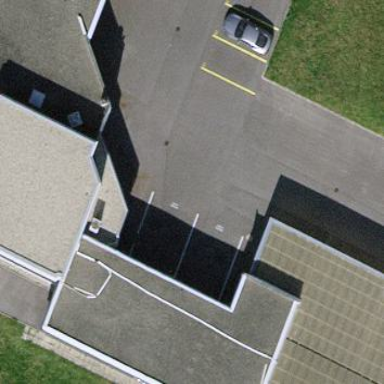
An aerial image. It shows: Car shop building.